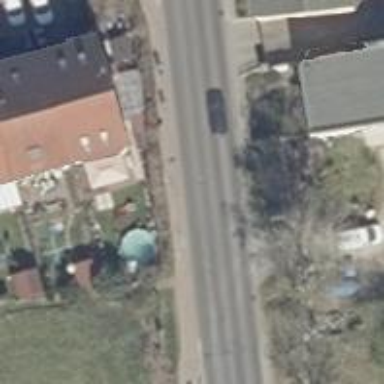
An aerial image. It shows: Asphalt cycleway.